Question: I'm trying to study and modify an example project. I started by trying to 'merge' it of sorts with an already existing Google OAuth project, then the above error comes up.
I'm a complete noob to Spring, but clearly this is telling me that it can not find what it is supposed to (in this case, security-context.xml).
Seems a little unorthodox (online examples usually put it in /WEB-INF/Spring), but then... here's the directory structure (in Spring Tool Suite):

And here's my 'web.xml':
'''
<?xml version="1.0" encoding="UTF-8"?>
<web-app version="2.5" xmlns="http://java.sun.com/xml/ns/javaee"
xmlns:xsi="http://www.w3.org/2001/XMLSchema-instance"
xsi:schemaLocation="http://java.sun.com/xml/ns/javaee http://java.sun.com/xml/ns/javaee/web-app_2_5.xsd">
<!-- The definition of the Root Spring Container shared by all Servlets and Filters -->
<context-param>
<param-name>contextConfigLocation</param-name>
<param-value>
classpath:WEB-INF/spring/root-context.xml
/src/main/resources/security-context.xml
</param-value>
<!-- <param-value>/WEB-INF/spring/root-context.xml</param-value> -->
</context-param>
<!-- Creates the Spring Container shared by all Servlets and Filters -->
<listener>
<listener-class>org.springframework.web.context.ContextLoaderListener</listener-class>
</listener>
<!-- Processes application requests -->
<servlet>
<servlet-name>appServlet</servlet-name>
<servlet-class>org.springframework.web.servlet.DispatcherServlet</servlet-class>
<init-param>
<param-name>contextConfigLocation</param-name>
<param-value>classpath:WEB-INF/spring/appServlet/servlet-context.xml</param-value>
<!-- <param-value>/WEB-INF/spring/appServlet/servlet-context.xml</param-value> -->
</init-param>
<load-on-startup>1</load-on-startup>
</servlet>
<servlet-mapping>
<servlet-name>appServlet</servlet-name>
<url-pattern>/</url-pattern>
</servlet-mapping>
</web-app>
'''
Which says that 'root-context.xml' should be found at '/WEB-INF/spring/' - a directory that does not exist, at least visibly (could the 'classpath:' might have something to do with it?)
Of note is that prior to my tampering, this project ran fine (displays a "Hello World" message.
So I'm not really sure how to proceed. Any suggestions?
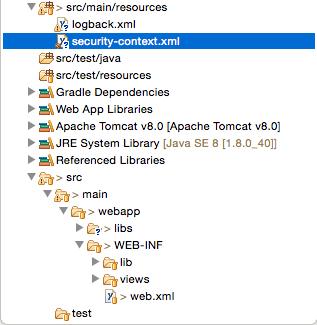
Answer: Oups, you make some confusion between the tree and the tree.
'''
Eclipse source tree goes in war at accessible with
src/main/resource/xx /WEB-INF/classes/xx classpath:/xx
src/main/webapp/WEB-INF/yy /WEB-INF/yy /WEB-INF/yy
'''
Because '/src/main/webapp' is the root of the web application servlet context, and files under 'src/main/resource' are copied along with compiled java class files under 'WEB-INF/classes'
So you use 'classpath:' for anything under '/WEB-INF', and you use '/src/main/...' for anything in classpath.